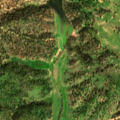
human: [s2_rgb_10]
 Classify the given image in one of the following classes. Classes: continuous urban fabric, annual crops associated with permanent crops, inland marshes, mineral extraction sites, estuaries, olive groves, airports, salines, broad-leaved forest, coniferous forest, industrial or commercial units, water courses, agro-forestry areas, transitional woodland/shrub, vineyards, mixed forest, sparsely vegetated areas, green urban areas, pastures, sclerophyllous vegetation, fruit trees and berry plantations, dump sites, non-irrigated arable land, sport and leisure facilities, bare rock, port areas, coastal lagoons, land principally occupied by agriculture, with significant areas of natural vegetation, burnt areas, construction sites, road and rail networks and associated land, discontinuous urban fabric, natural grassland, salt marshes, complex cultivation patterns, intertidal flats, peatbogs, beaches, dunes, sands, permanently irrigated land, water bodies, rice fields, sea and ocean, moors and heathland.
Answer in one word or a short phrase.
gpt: pastures, agro-forestry areas, broad-leaved forest, water bodies